Question: I am facing the problem in window resizing for multi-browser support.
The given below image will show the problem,

In the image the content loading sizing is not unique in all browsers .It is marked in the RED color and also I pointed in the black color dots in the corner too.
I already have a html 'page with' the fixed size as '(700px,120px)'.I need to resize the window based on the 'html page' size. This 'html' will be the content of the window.
I reffered this from <URL>
I need the inner content loading window must be same for all browsers. How can I achieve this.
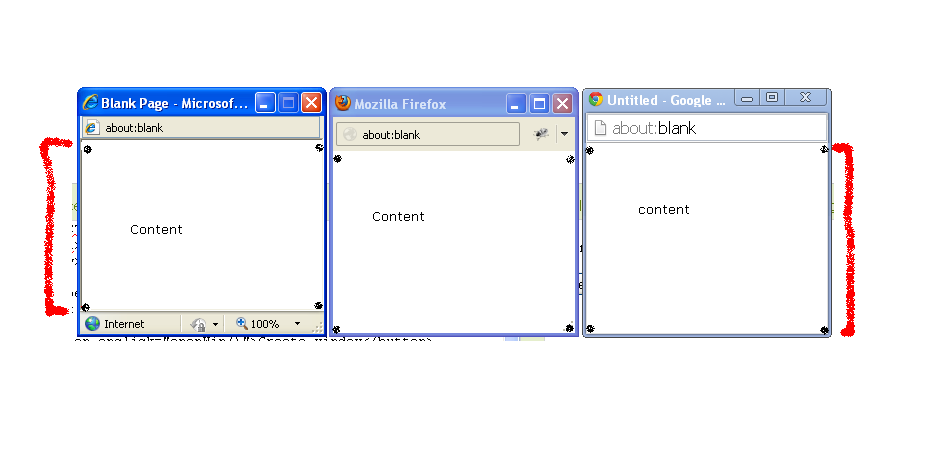
Answer: You can't set the size of the main browser window. The only "workaround" I can think of would be to set the page's size with CSS. It will not actually rescale the browser window, but it will force specific dimensions for your page. Try it out and see if it's sufficient. If not, I can't help.
'''
html, body {
width: 800px;
height: 600px;
overflow: hidden;
}
body {
overflow: auto;
}
'''